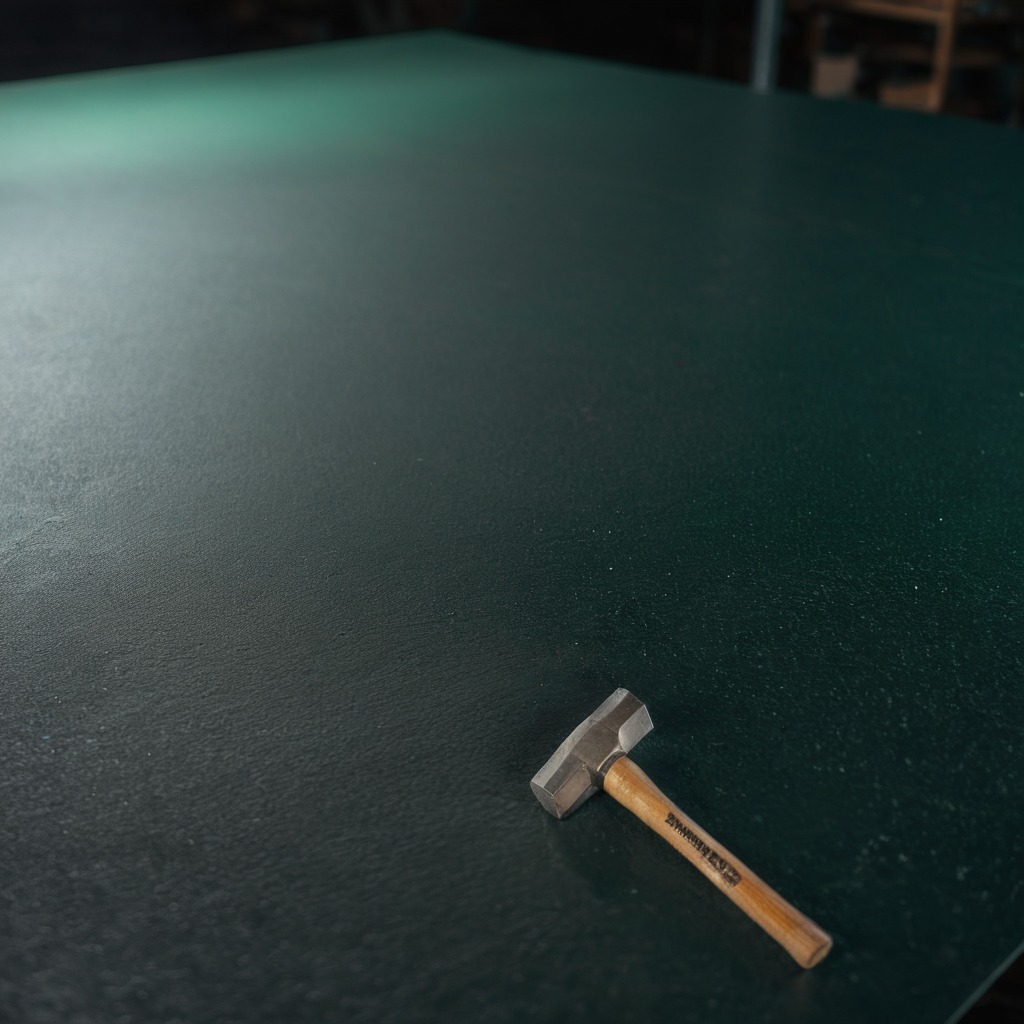
A hammer lies on the tabletop inside a workshop at night.